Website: crate-barrel
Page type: account-dashboard
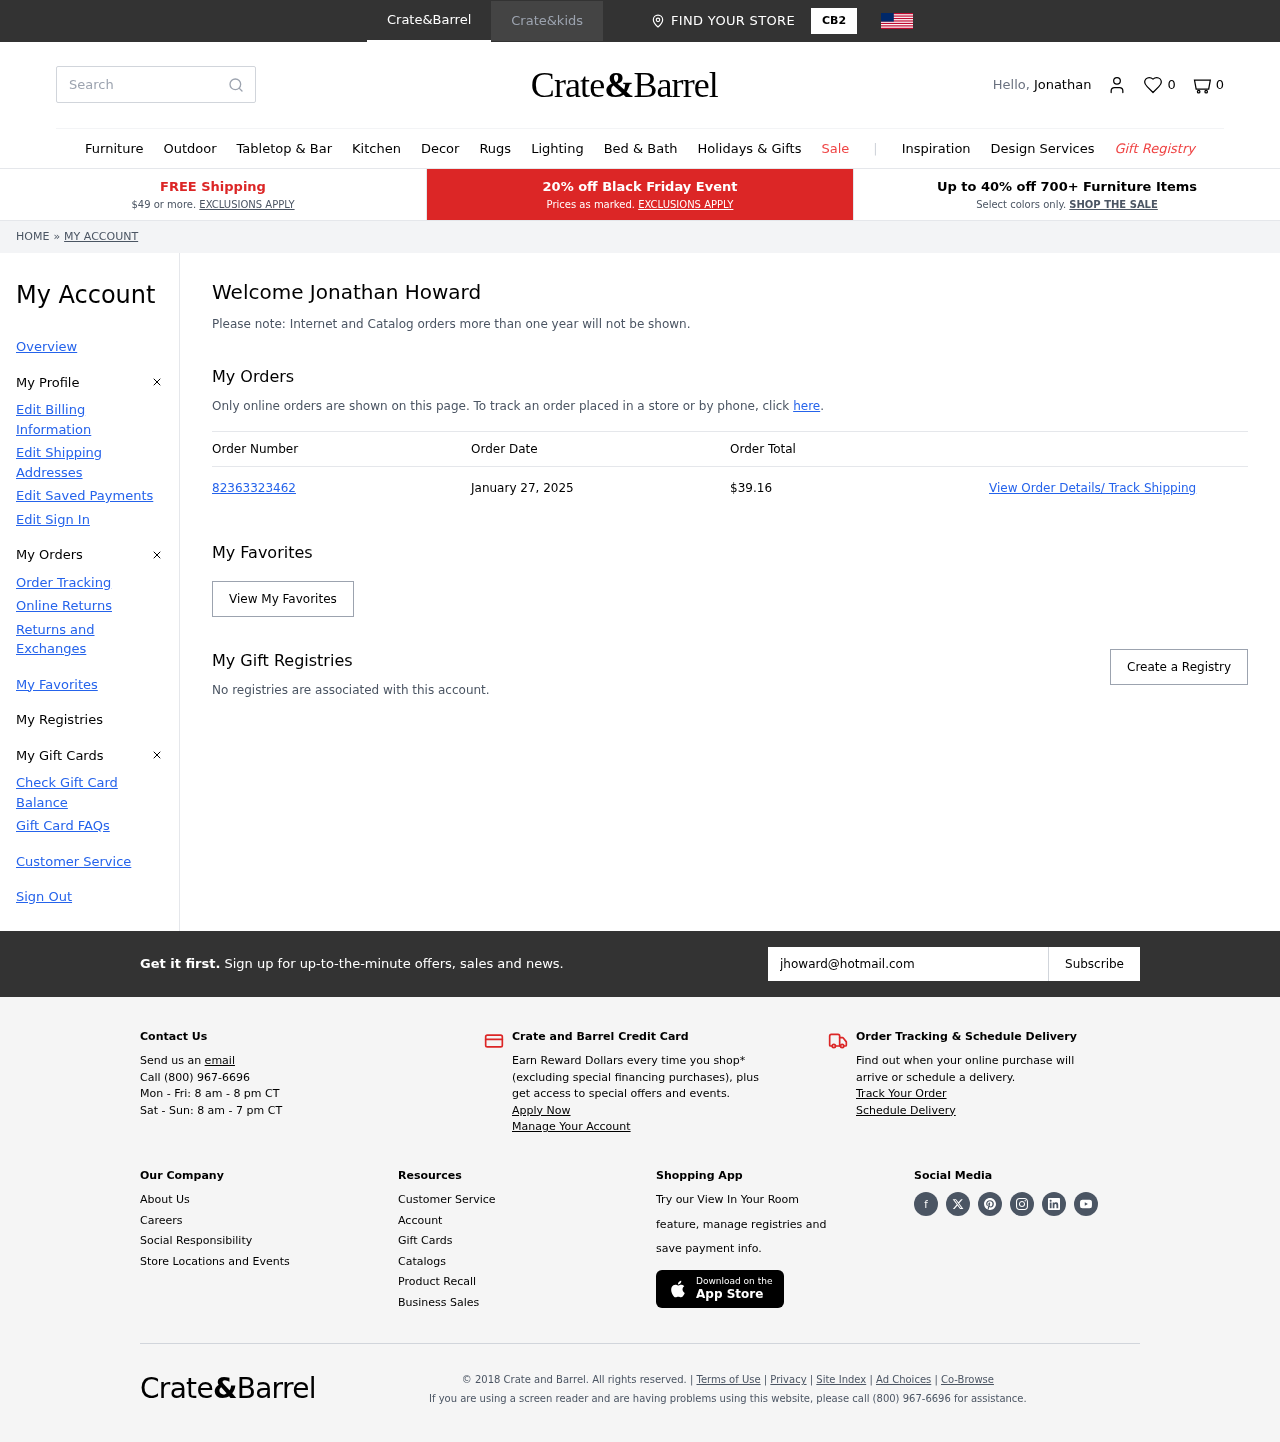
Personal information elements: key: PII_EMAIL
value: jhoward@hotmail.com
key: PII_FIRSTNAME
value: Jonathan
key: PII_FULLNAME
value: Jonathan Howard
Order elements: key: ORDER_NUM_ITEMS
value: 0
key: ORDER_NUMBER
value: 82363323462
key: ORDER_DATE
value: January 27, 2025
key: ORDER_TOTAL
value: $39.16
Search elements: key: HEADER_SEARCH
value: Search
Other elements: key: FAVORITES_COUNT
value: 0